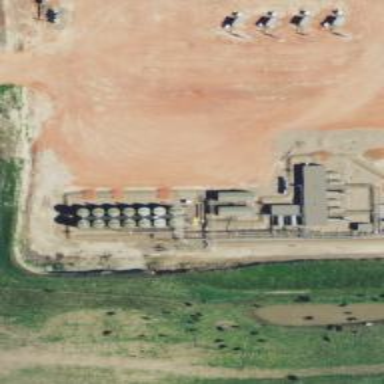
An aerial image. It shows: Storage tank with man-made structure.